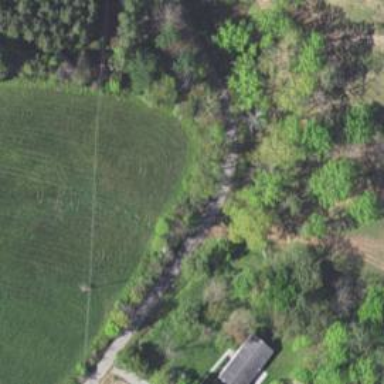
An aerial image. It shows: Culvert tunnel.